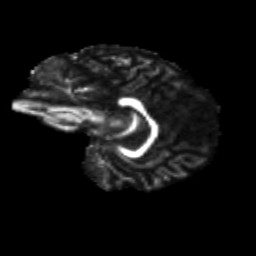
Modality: FA
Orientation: sagittal
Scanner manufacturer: siemens
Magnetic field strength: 3 T
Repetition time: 9.2 s
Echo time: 0.084 s